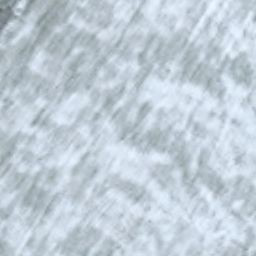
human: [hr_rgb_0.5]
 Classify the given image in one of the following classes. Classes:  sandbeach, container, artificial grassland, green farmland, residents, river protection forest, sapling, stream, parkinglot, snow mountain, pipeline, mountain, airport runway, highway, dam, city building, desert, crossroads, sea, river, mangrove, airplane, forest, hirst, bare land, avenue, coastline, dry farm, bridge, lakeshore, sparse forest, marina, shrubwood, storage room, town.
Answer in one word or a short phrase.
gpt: snow mountain